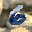
Label: 6